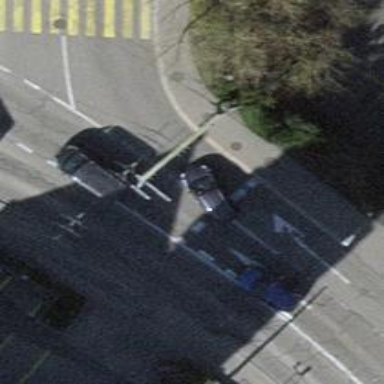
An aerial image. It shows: Road with traffic signals.